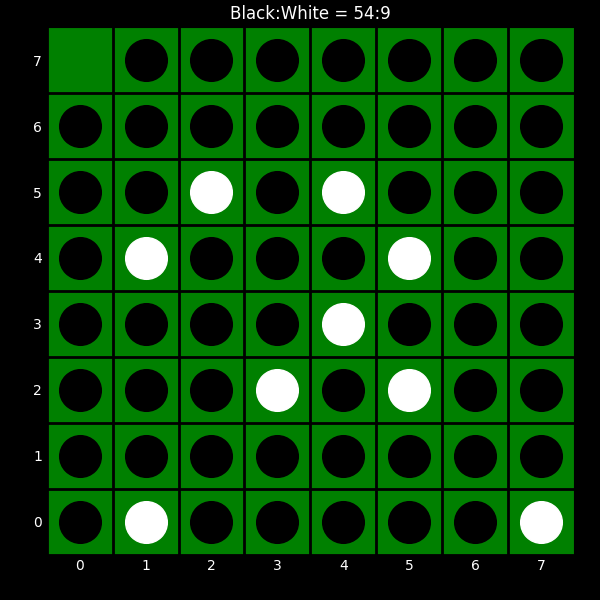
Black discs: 54
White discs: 9